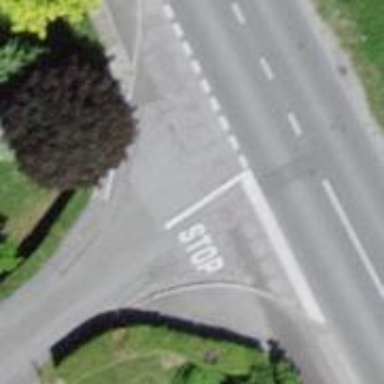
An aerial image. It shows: Uncontrolled zebra crossing on the road.